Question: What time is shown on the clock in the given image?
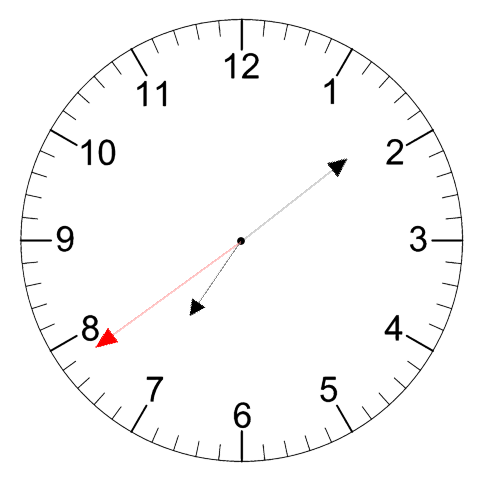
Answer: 07:08:39